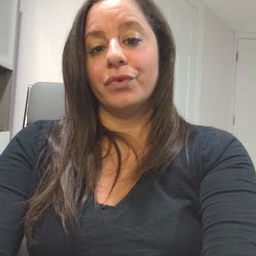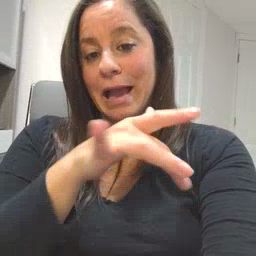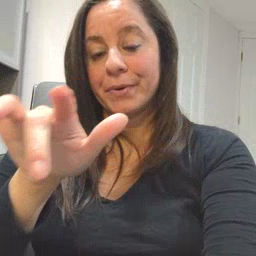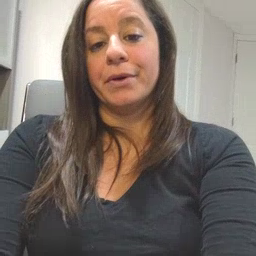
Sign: empty